Question: I'm trying to generate some plots of log-transformed fold-change data using heatmap.2 (code below).
I'd like to order the rows in the heatmap by the values in the last column (largest to smallest). The rows are being ordered automatically (I'm unsure the precise calculation used 'under the hood') and as shown in the image, there is some clustering being performed.
'''
gid 2hrs 4hrs 6hrs 8hrs
1234 0.5 0.75 0.9 2
2234 0 0 1.5 2
3234 -0.5 0.1 1 3
4234 -0.2 -0.2 0.4 2
5234 -0.5 1.2 1 -0.5
6234 -0.5 1.3 2 -0.3
7234 1 1.2 0.5 2
8234 -1.3 -0.2 2 1.2
9234 0.2 0.2 0.2 1
0123 0.2 0.2 3 0.5
'''
'''
data <- read.csv(infile, sep=' ',comment.char="#")
rnames <- data[,1] # assign labels in column 1 to "rnames"
mat_data <- data.matrix(data[,2:ncol(data)]) # transform columns into a matrix
rownames(mat_data) <- rnames # assign row names
# custom palette
my_palette <- colorRampPalette(c("turquoise", "yellow", "red"))(n = 299)
# (optional) defines the color breaks manually for a "skewed" color transition
col_breaks = c(seq(-4,-1,length=100), # for red
seq(-1,1,length=100), # for yellow
seq(1,4,length=100)) # for green
# plot data
heatmap.2(mat_data,
density.info="none", # turns off density plot inside color legend
trace="none", # turns off trace lines inside the heat map
margins =c(12,9), # widens margins around plot
col=my_palette, # use on color palette defined earlier
breaks=col_breaks, # enable color transition at specified limits
dendrogram='none', # only draw a row dendrogram
Colv=FALSE) # turn off column clustering
'''

I'm wondering if anyone can suggest either how to turn off reordering so I can reorder my matrix by the last column and force this order to be used, or alternatively hack the heatmap.2 function to do this.
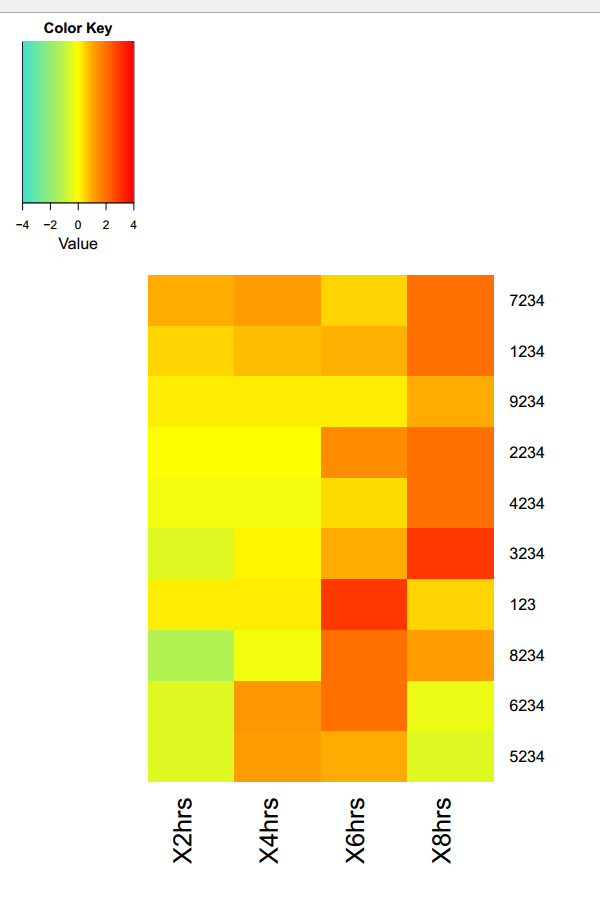
Answer: You are not specifying 'Rowv=FALSE' and by default the rows are reordered (in 'heatmap.2' help, for parameter 'Rowv' :
> determines if and how the row dendrogram should be reordered. By
default, it is TRUE, which implies dendrogram is computed and
reordered based on row means. If NULL or FALSE, then no dendrogram is
computed and no reordering is done.
So if you want to have the rows ordered according to the last columns, you can do :
'''
mat_data<-mat_data[order(mat_data[,ncol(mat_data)],decreasing=T),]
'''
and then
'''
heatmap.2(mat_data,
density.info="none",
trace="none",
margins =c(12,9),
col=my_palette,
breaks=col_breaks,
dendrogram='none',
Rowv=FALSE,
Colv=FALSE)
'''
You will get the following image :